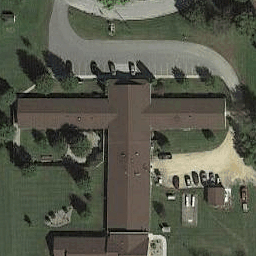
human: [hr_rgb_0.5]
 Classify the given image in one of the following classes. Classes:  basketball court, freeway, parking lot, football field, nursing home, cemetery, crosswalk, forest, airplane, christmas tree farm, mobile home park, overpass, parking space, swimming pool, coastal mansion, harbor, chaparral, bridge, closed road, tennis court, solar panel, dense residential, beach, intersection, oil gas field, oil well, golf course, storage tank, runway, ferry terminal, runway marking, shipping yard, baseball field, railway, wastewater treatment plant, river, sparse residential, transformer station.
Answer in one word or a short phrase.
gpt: nursing home